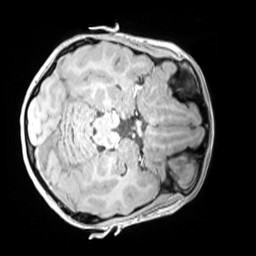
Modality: MP2RAGE
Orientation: axial
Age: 10
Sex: female
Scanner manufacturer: siemens
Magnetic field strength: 3 T
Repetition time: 4 s
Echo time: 0.00303 s